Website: home-depot
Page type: delivery-shipping
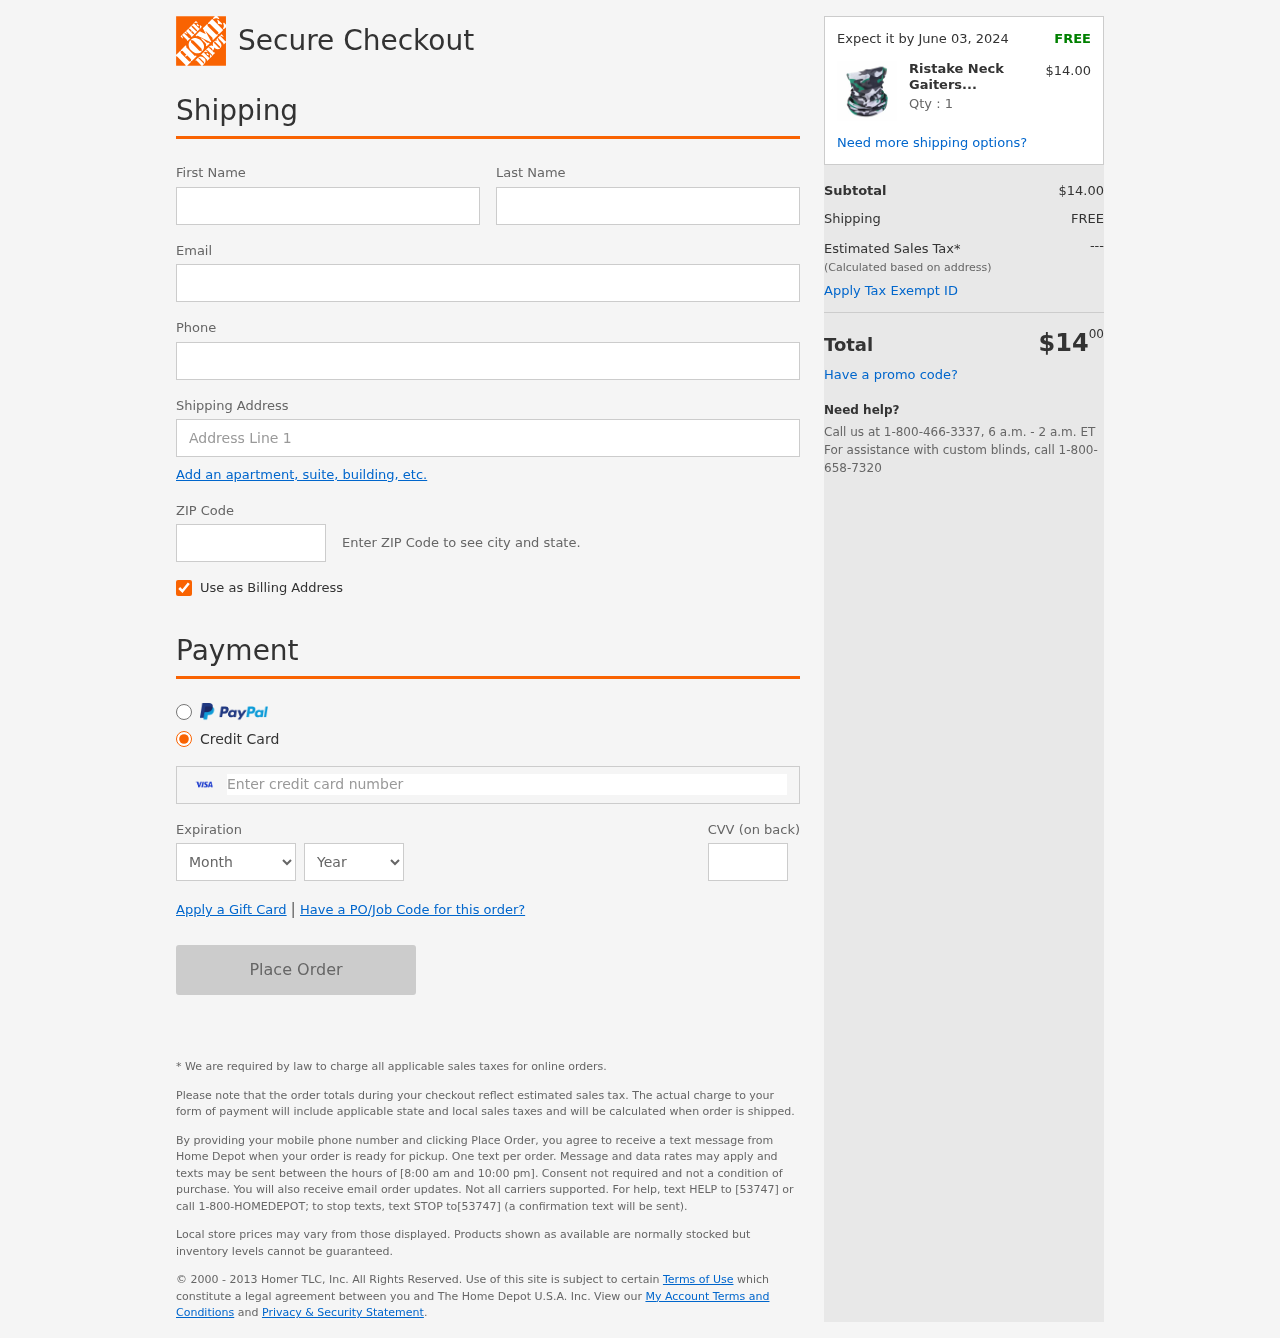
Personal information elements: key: PII_CARD_CVV
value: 458
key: PII_CARD_EXPIRY_MONTH
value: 12
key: PII_CARD_EXPIRY_YEAR
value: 30
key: PII_CARD_NUMBER
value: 4946 2120 7558 2429
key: PII_EMAIL
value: briantate@yahoo.com
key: PII_FIRSTNAME
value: Brian
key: PII_LASTNAME
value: Tate
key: PII_PHONE
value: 2244836147
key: PII_POSTCODE
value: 33326
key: PII_STREET
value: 8699 Brandy Green Apt. 526
Product elements: key: PRODUCT1_NAME
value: Ristake Neck Gaiters, Face Bandana Neck Gaiter Face Scarf Balaclava for Sun Dust Wind, 1 Pack, Multi
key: PRODUCT1_PRICE
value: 14
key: PRODUCT1_QUANTITY
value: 1
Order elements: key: ORDER_DELIVERY_DATE
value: Expect it by June 03, 2024
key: ORDER_SUBTOTAL
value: $14.00
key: ORDER_SHIPPING_COST
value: FREE
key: ORDER_TOTAL
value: $1400